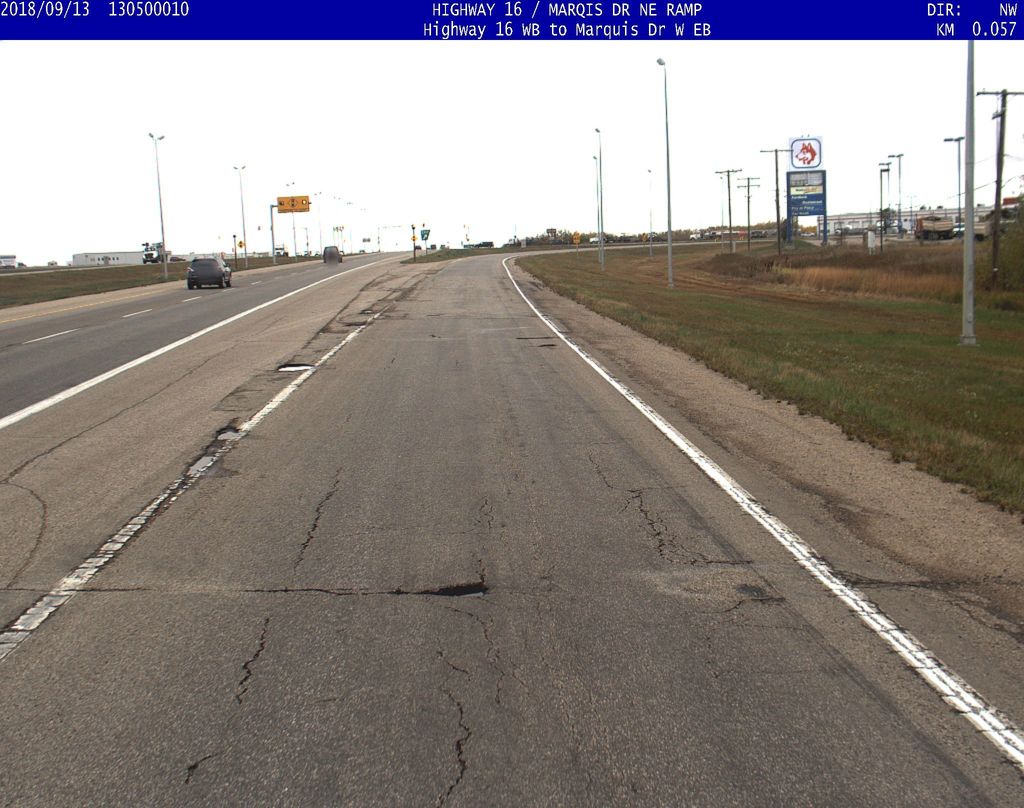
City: saskatoon